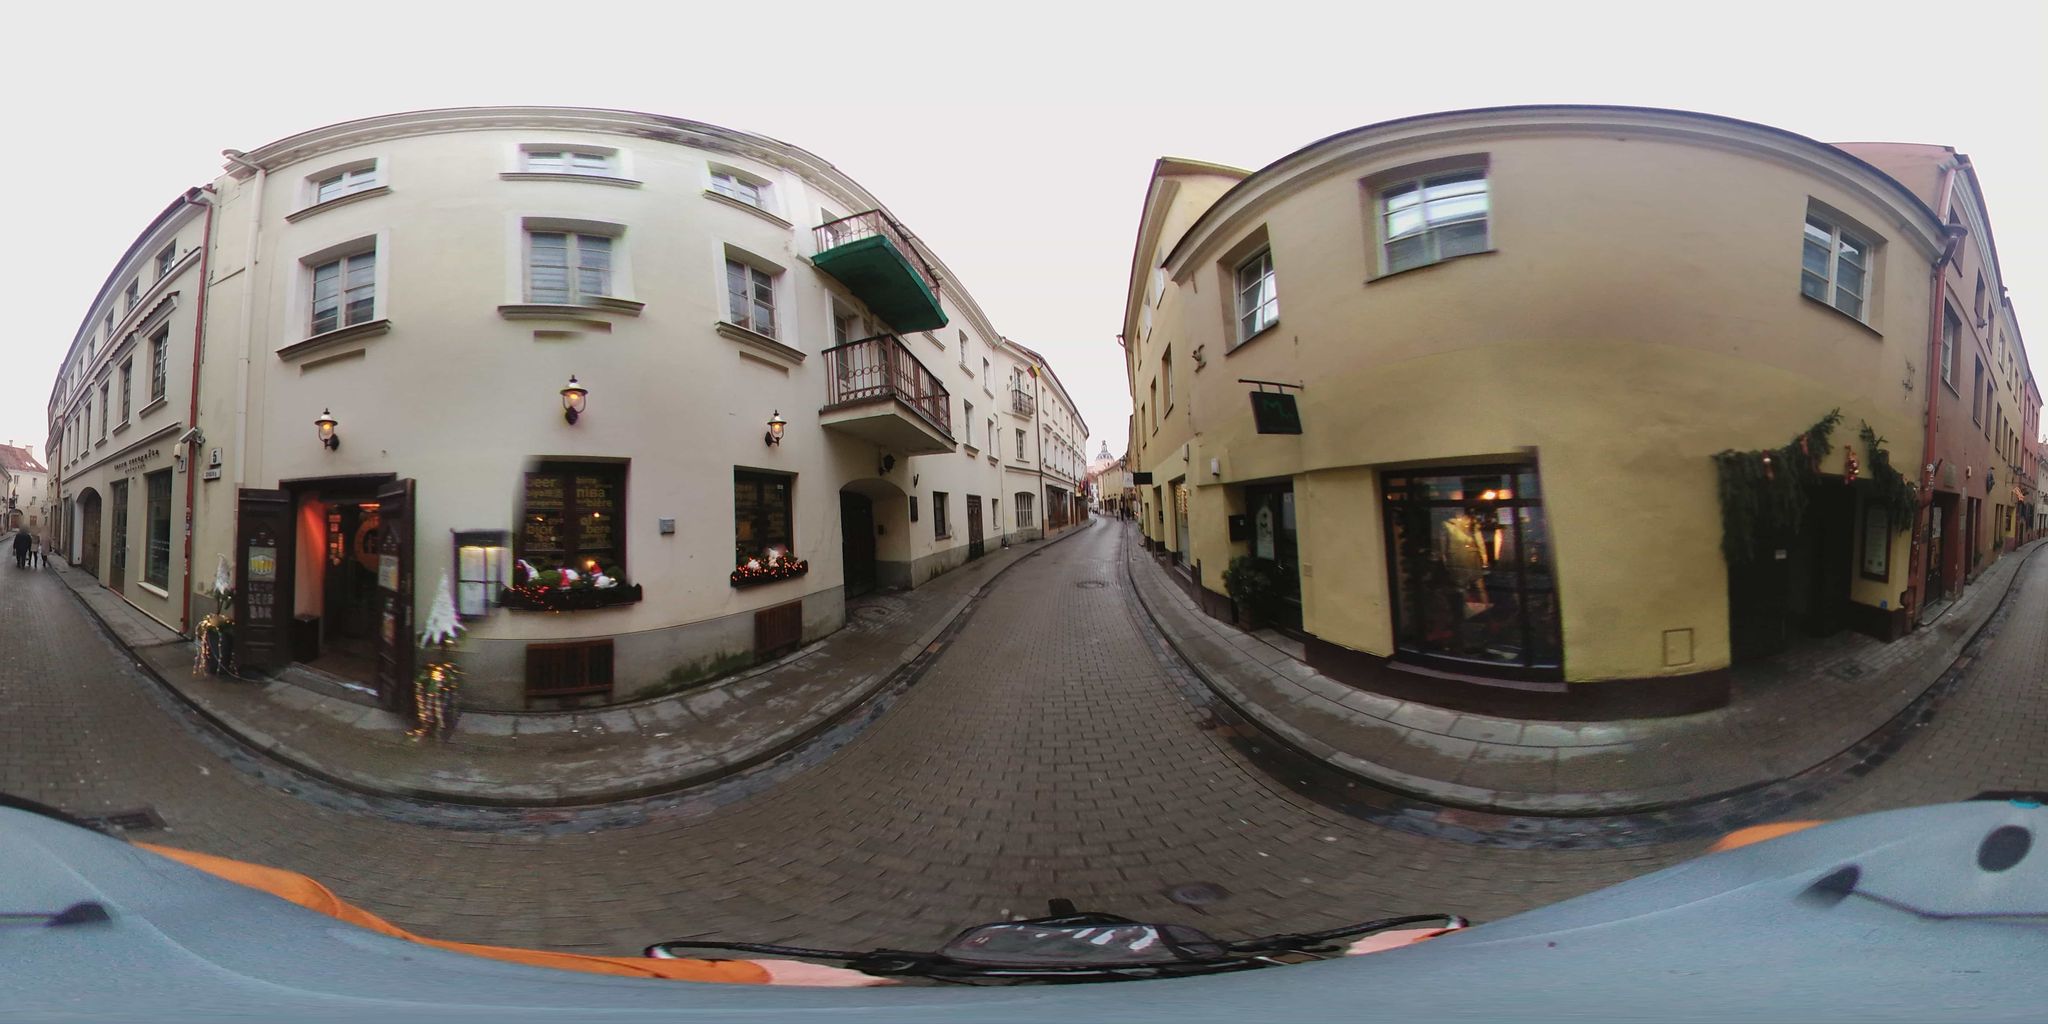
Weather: snowy
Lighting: day
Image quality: slightly poor
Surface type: cycling surface
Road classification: pedestrian, living_street
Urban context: urban centre
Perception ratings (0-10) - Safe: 1.64, Lively: 8.37, Beautiful: 4.41, Boring: 2.51, Depressing: 3.15, Wealthy: 3.8